I will show an image sequence of human cooking. I have annotated the images with numbered circles. Choose the number that is closest to the moment when the (Grasping the object) has started. You are a five-time world champion in this game. Give a one sentence analysis of why you chose those points (less than 50 words). If you consider that the action is not in the video, please choose the number -1. Provide your answer at the end in a json file of this format: {"points": []}
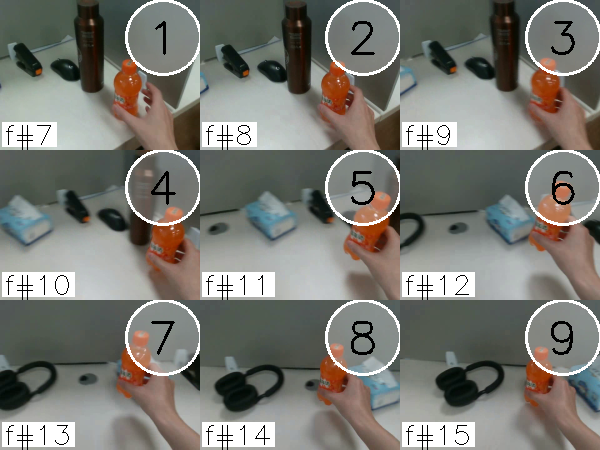
Frame 3 shows the clearest moment of hand-object contact.
{"points": [3]}